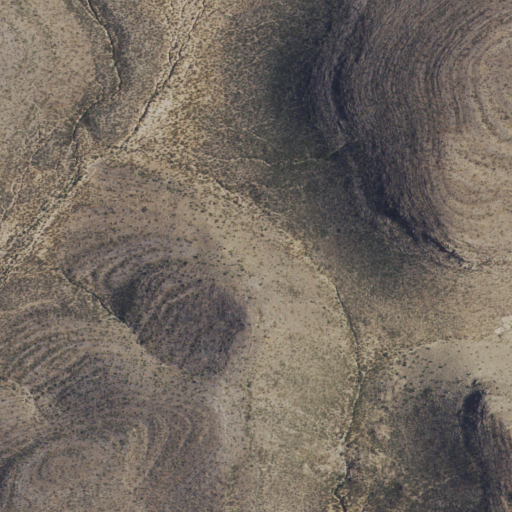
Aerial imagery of mountain in New Mexico named McVeigh Hills containing only shrub